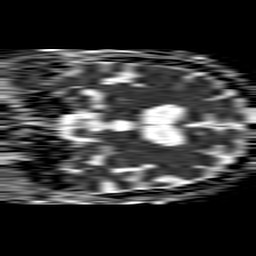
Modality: ADC
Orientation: coronal
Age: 55
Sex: male
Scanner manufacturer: philips
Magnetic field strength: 1.5 T
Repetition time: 4.6 s
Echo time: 0.08517 s